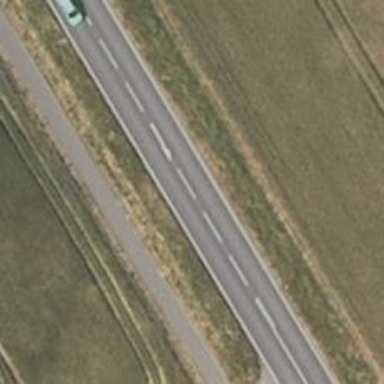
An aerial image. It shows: Secondary road with asphalt surface.